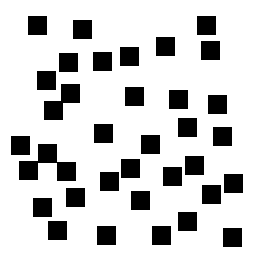
Squares: 36
Triangles: 0
Stars: 0
Total shapes: 36